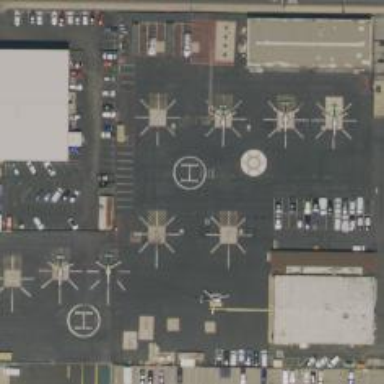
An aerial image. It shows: Image showing helipad at airport.